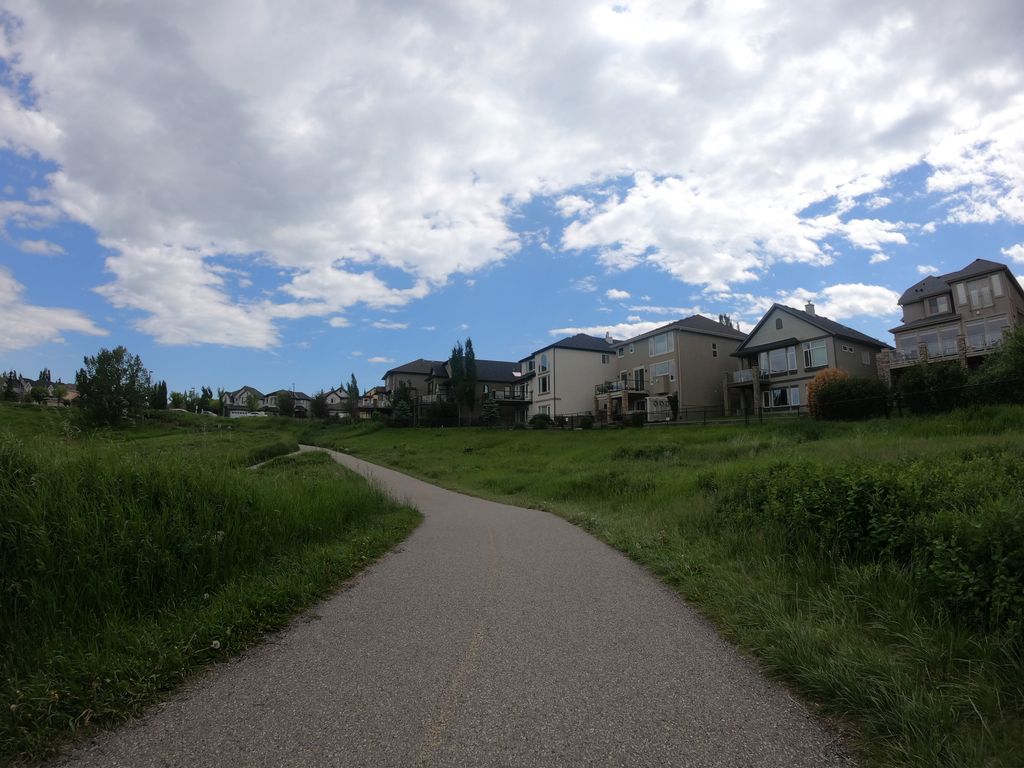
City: calgary